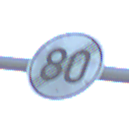
Verkehrszeichen: EndeGeschwindigkeit80
Umgebung: Outdoor, Beach
Tageszeit: SunriseSunset
Wetter: PartlyCloudy
Licht: Natural
Jahreszeit: NotSpecified
Kontrast: LowContrast